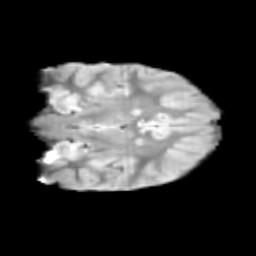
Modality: T2w
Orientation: coronal
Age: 9
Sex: female
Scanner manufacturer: siemens
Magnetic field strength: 3 T
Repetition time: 3.8 s
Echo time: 0.07 s